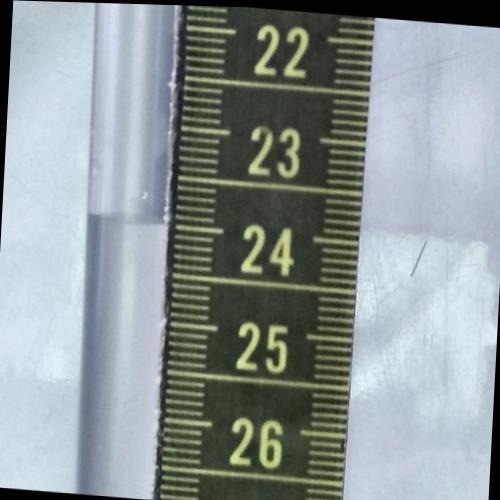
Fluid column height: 24.0 cm